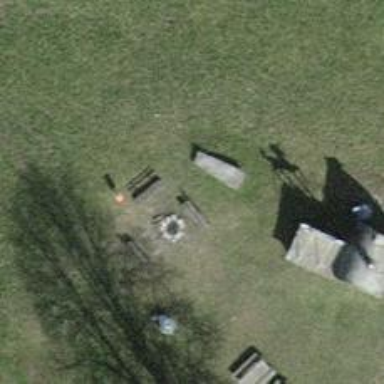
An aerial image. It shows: Brown bench in the vicinity.